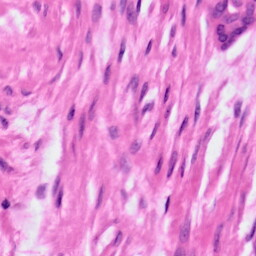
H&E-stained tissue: Ovarian